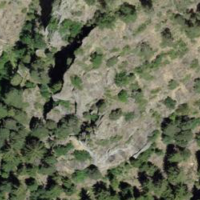
EUNIS habitat code: 48
Species observed at this site:
Salvia glutinosa